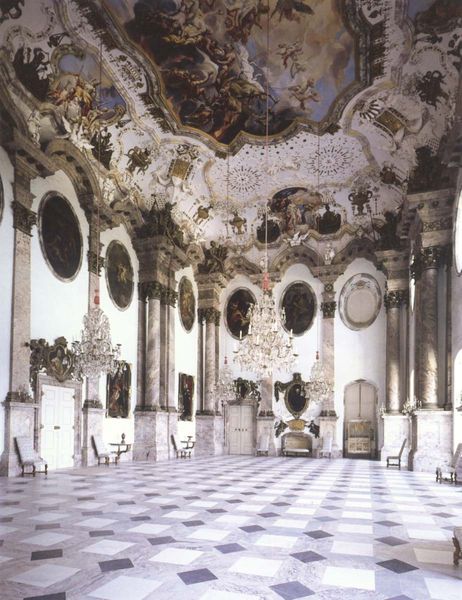
Titel: Schloss Weissenstein
Standort: Pommersfelden, Schloss Weissenstein (EU - D - Bayern)
Schlagwörter: blau, gemälde, himmel, schatten, weiß, gelb, grün, braun, fenster, lampe, lampen, licht, raum, schwarz, stuhl, stühle, säule, säulen, tür, rot, schloss, ornament, wand, barock, rahmen, bild, spiegel, felder, kirche, boden, gold, sessel, decke, rund, engel, bilder, saal, kronleuchter, leuchter, lüster, stuck, foto, gewölbe, palast, fliesen, kacheln, mosaik, bänke, kapitell, portal, residenz, fresken, deckengemälde, fresko, fließen, quadrat, deckenmalerei, würzburg, festsaal, luster, ängel, weiß0